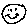
Label: smiley face